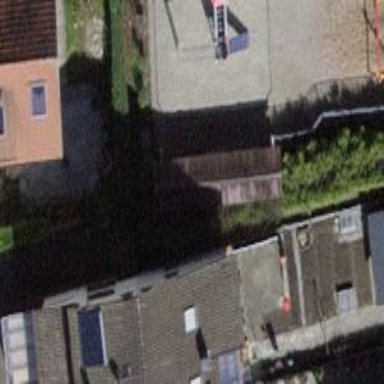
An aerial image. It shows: House with skillion roof shape.